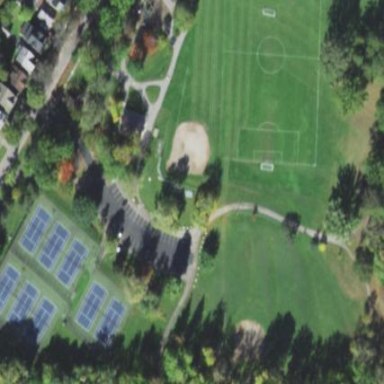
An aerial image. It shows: Baseball pitch for leisure and sports activities.